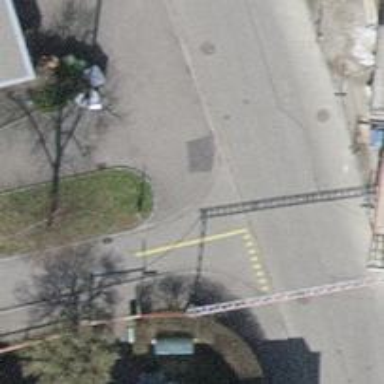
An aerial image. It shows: Unmarked road crossing.